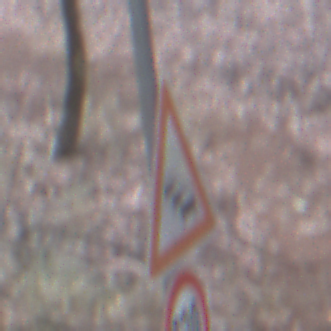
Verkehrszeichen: Stau
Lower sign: Geschwindigkeit120
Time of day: SunriseSunset
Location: Outdoor (Nature)
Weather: NotSpecified
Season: Autumn
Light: Natural